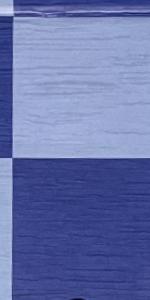
Label: Empty